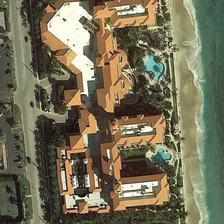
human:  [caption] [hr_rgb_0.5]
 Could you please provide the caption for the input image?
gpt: several buildings with swimming pools are near a beach .

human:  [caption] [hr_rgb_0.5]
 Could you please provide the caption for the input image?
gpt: several buildings with swimming pools are near a beach .

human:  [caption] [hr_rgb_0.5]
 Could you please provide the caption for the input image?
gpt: several buildings with swimming pools are near a beach .

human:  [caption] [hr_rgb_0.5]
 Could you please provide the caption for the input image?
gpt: several buildings with swimming pools are near a beach .

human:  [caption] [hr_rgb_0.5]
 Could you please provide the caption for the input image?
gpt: several buildings with swimming pools are near a beach .